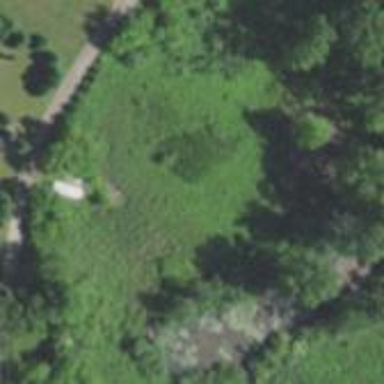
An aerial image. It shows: Serene pond surrounded by nature.